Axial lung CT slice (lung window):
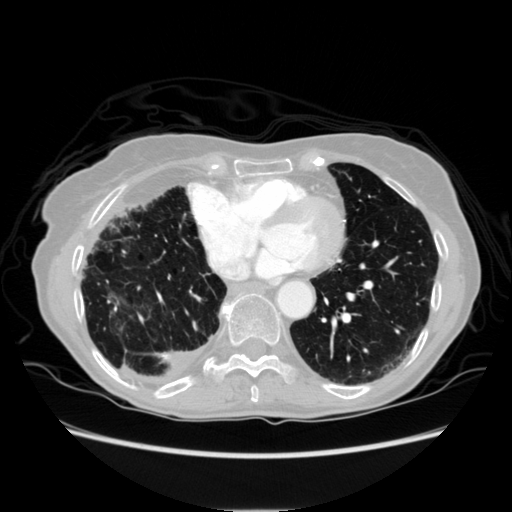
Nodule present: no